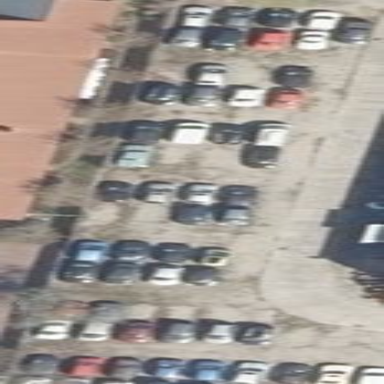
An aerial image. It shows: Parking area with surface.